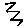
Label: zigzag